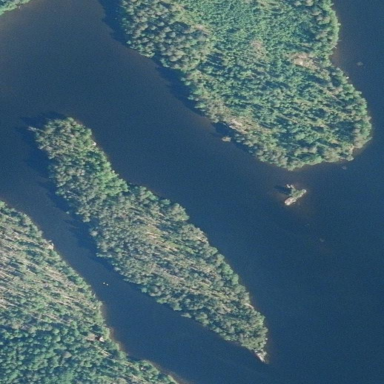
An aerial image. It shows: Image showing island.